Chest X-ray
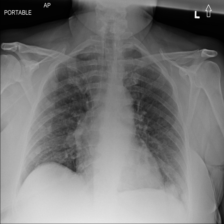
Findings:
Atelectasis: negative
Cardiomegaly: negative
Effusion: negative
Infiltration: negative
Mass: negative
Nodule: negative
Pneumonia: negative
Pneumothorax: negative
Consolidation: negative
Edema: negative
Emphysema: negative
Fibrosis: negative
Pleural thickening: negative
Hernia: negative